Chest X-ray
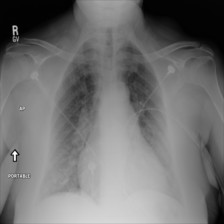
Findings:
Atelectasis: negative
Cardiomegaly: positive
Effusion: negative
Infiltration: positive
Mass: negative
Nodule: negative
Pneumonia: negative
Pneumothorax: negative
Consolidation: negative
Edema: negative
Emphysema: negative
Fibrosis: negative
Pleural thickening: negative
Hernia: negative